Question: I am trying to build a pokedex project with angular 12.
I want to pass a openDialog() function in my pokemon-list.component.html
but openDialog() is defined in a separate component called Dialog.
I've attached the project structure below.

This is the error I get:
(index):1 Uncaught ReferenceError: openDialog is not defined
at HTMLButtonElement.onclick ((index):1)
this is what i have done :
in my html document of list component
'''
<button id="button" onclick="openDialog()">More Stats</button>
'''
and in dialog.component.ts
'''
import { Component } from '@angular/core';
import {MatDialog} from '@angular/material/dialog';
import { BehaviorSubject } from 'rxjs';
@Component({
selector: 'app-dialog',
templateUrl: './dialog.component.html',
styleUrls: ['./dialog.component.css']
})
export class dialogComponent {
constructor(public dialog: MatDialog) { }
public openDialog() {
this.dialog.open(dialogComponent);
}
}
'''
my final goal is to show a dialog after clicking the button
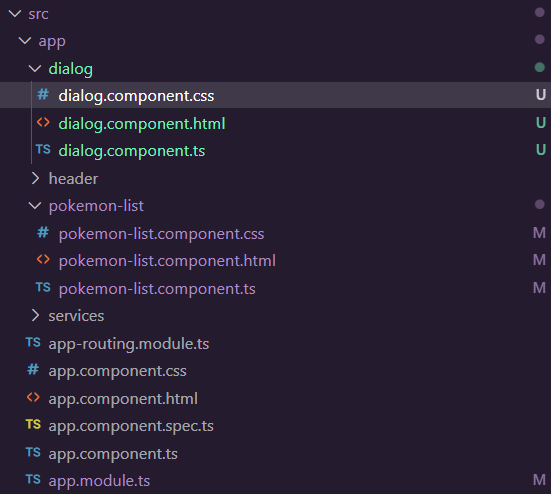
Answer: If this code is in 'pokemon-list.component.html' :
'''
<button id="button" (click)="openDialog()">More Stats</button>
'''
then, I think this function:
'''
public openDialog() {
this.dialog.open(dialogComponent);
}
'''
Should be in the 'pokemon-list.component.ts'. That way, when the button is clicked, the 'openDialog' function will be called and open the 'dialogComponent'.